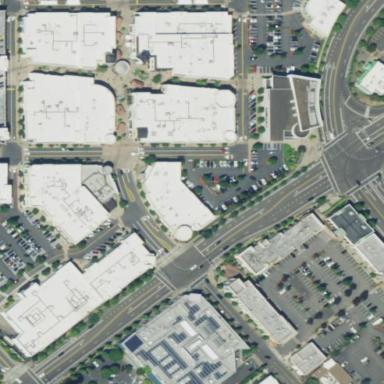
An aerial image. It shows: Retail area.